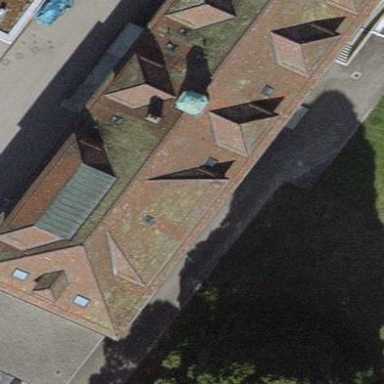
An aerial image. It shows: School building with hipped roof design.